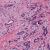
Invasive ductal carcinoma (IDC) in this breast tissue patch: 1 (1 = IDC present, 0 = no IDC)